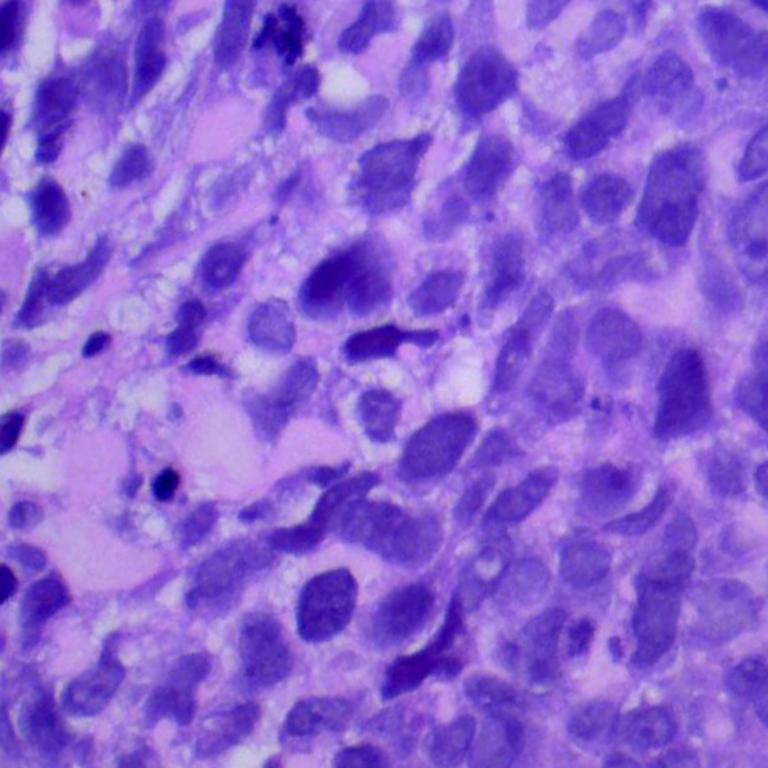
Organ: lung
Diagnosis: squamous carcinomas